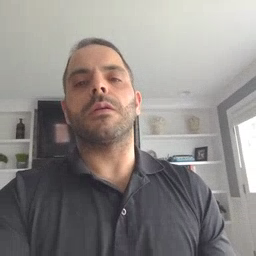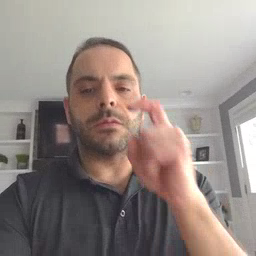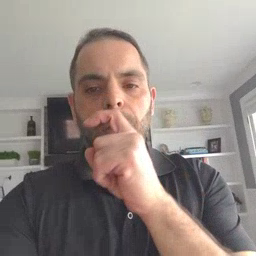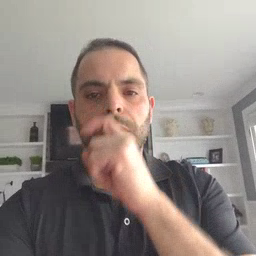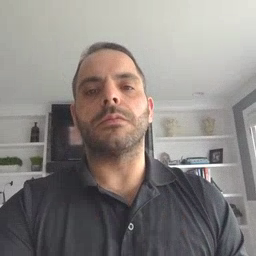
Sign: doll